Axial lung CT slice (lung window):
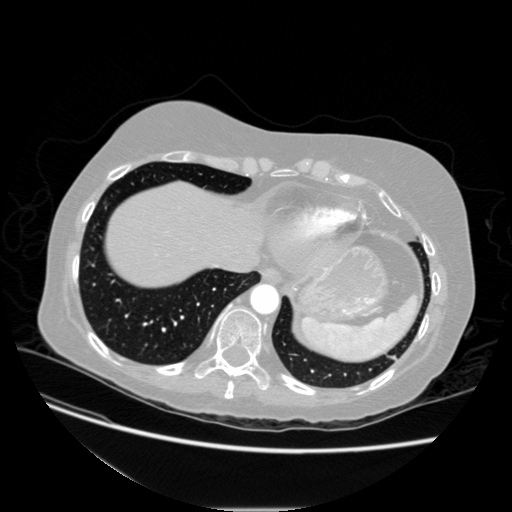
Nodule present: no